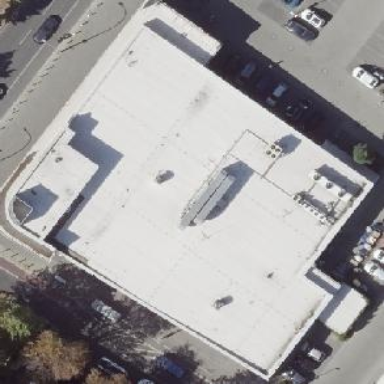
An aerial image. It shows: Flat-roofed supermarket building.